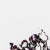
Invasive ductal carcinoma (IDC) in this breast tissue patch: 0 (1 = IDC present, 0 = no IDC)